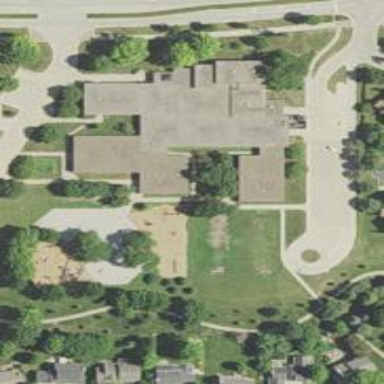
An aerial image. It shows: School building.